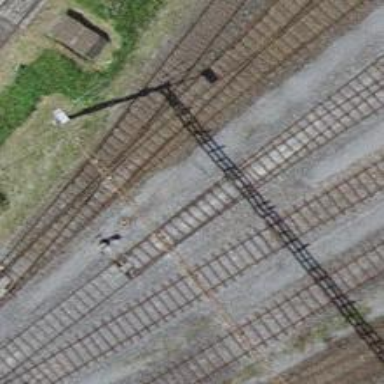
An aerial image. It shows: Railway yard with electrified tracks and single track.